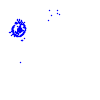
Particle: pion